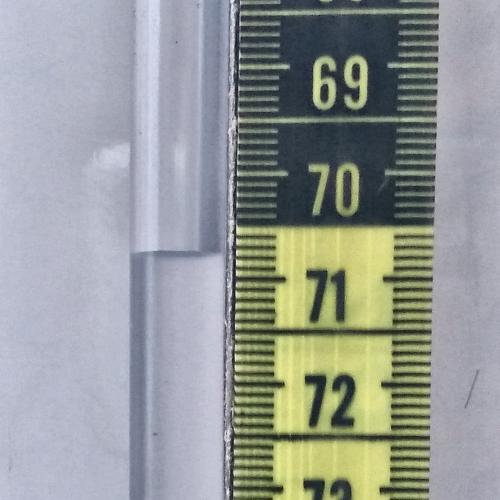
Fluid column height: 70.8 cm